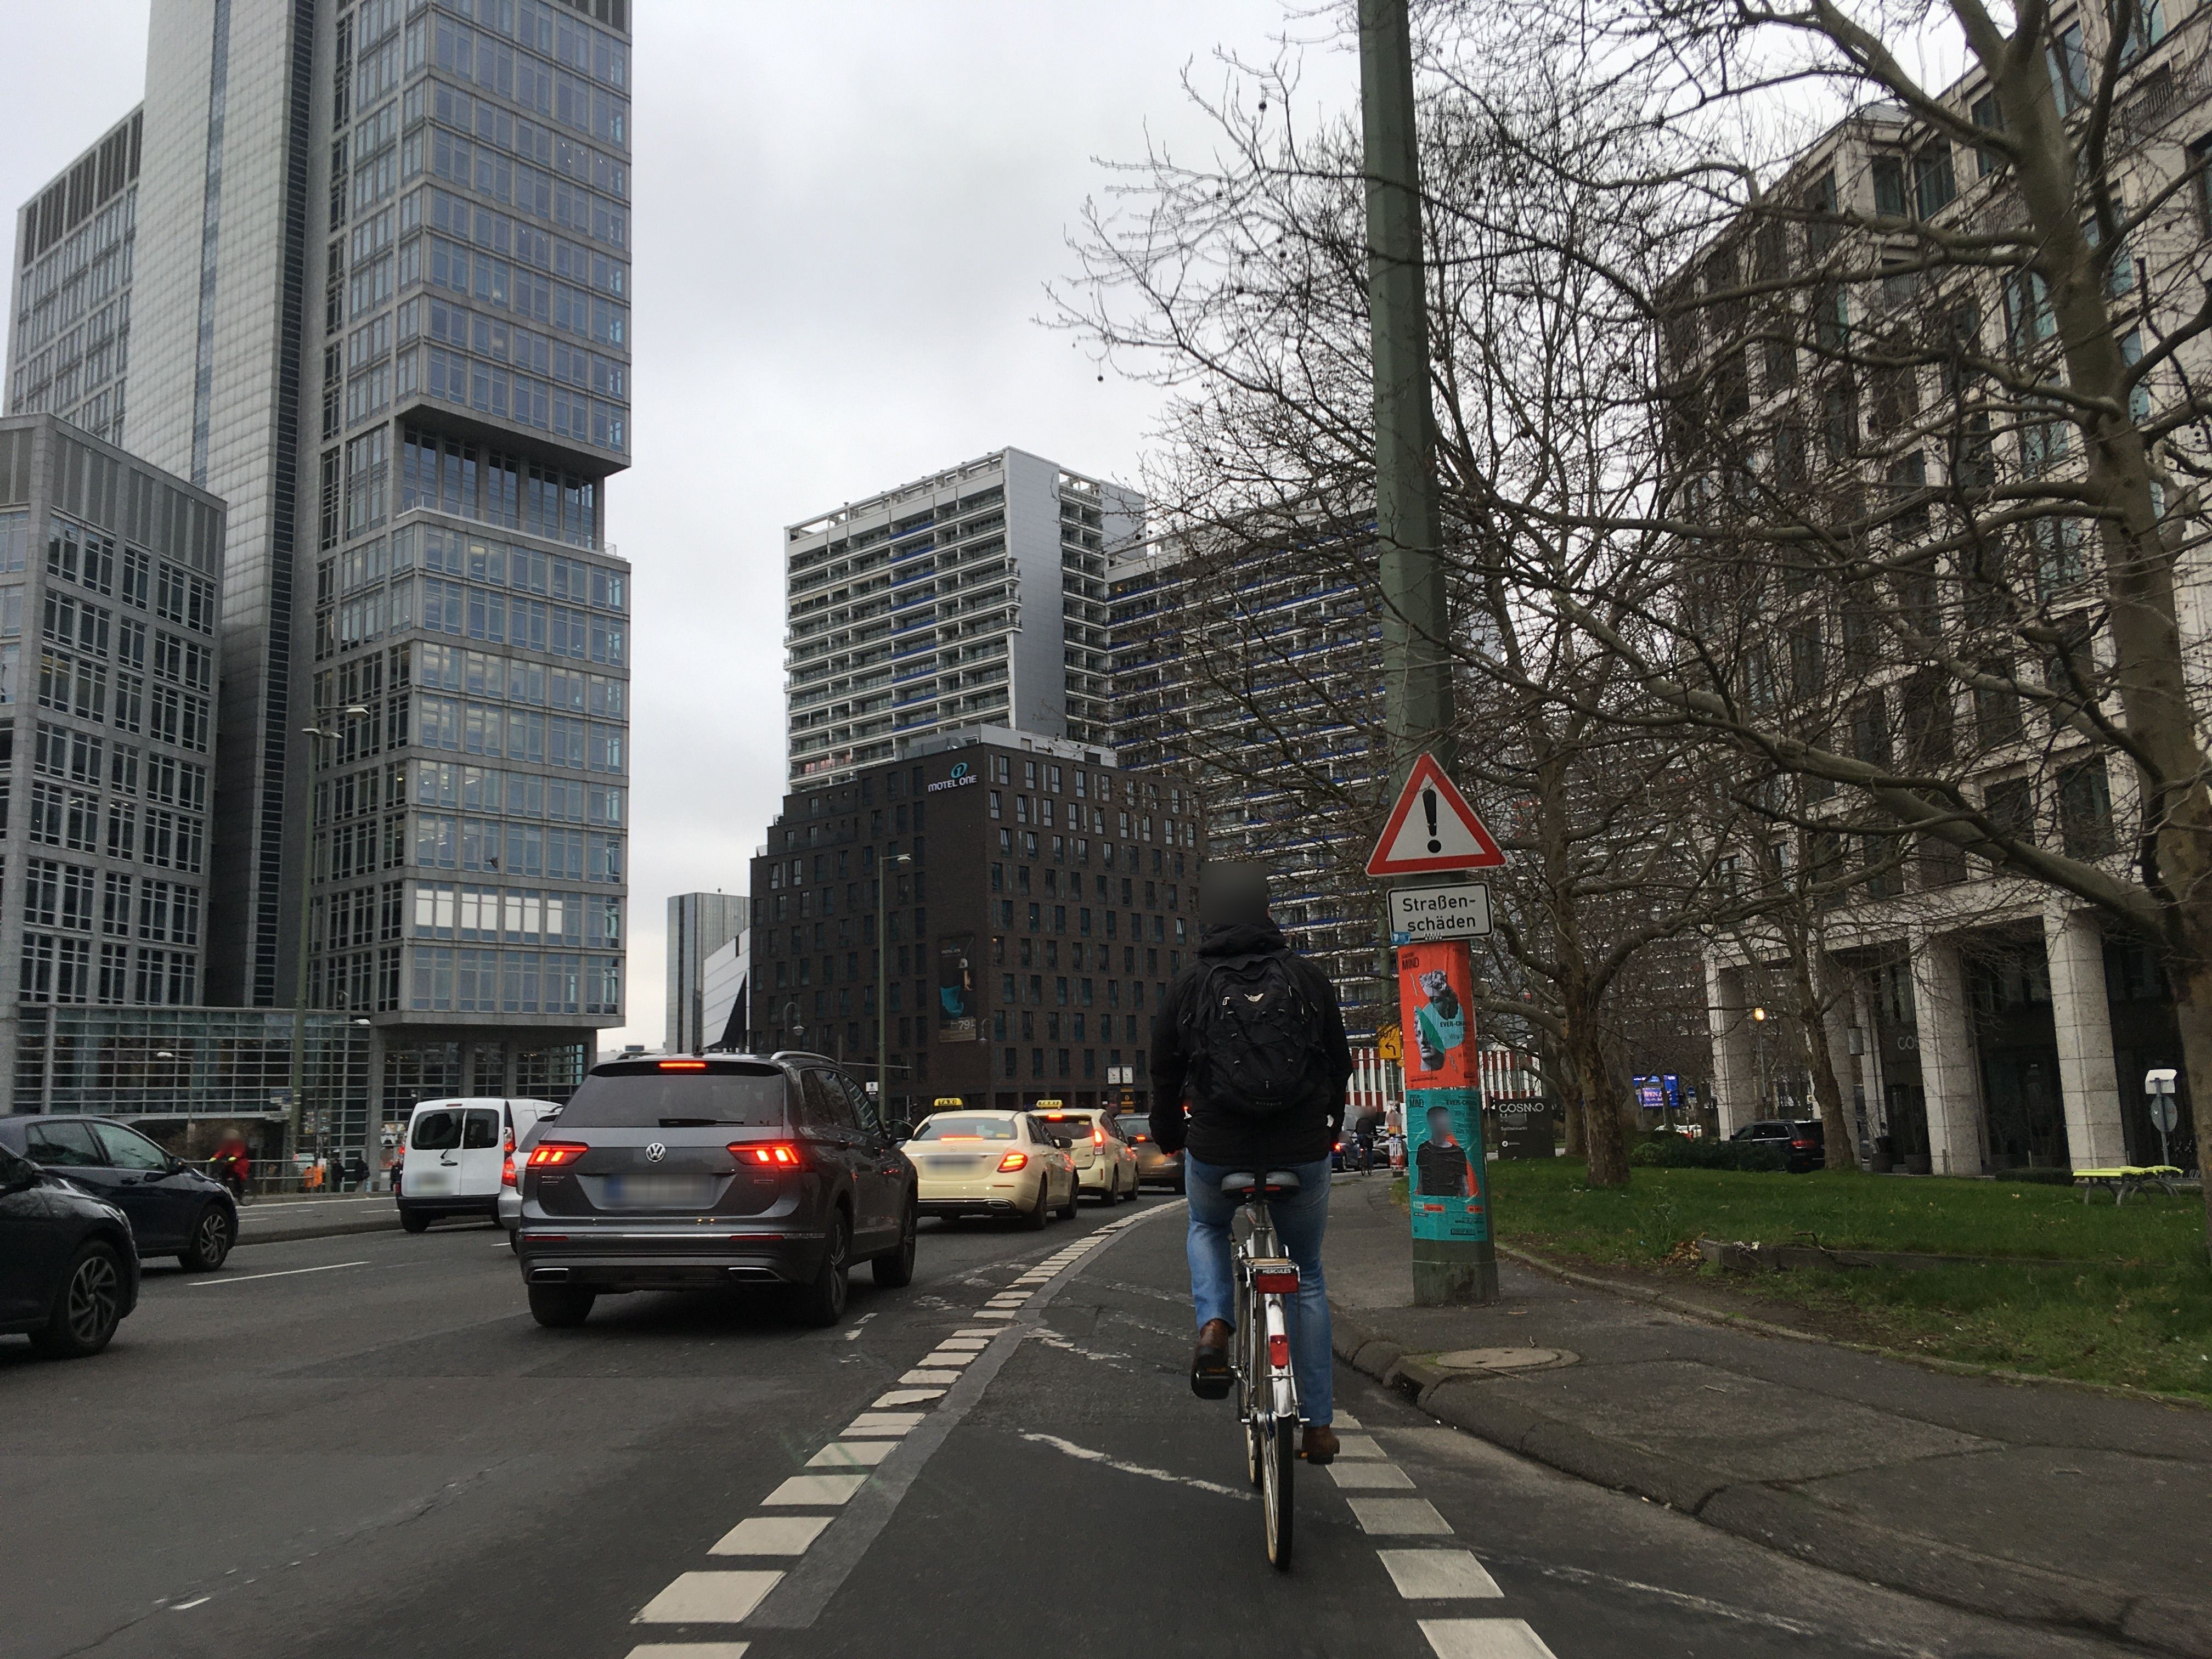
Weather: cloudy
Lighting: day
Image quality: good
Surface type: walking surface
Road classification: residential
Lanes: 3
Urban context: urban centre
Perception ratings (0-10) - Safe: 7.73, Lively: 9.58, Beautiful: 6.98, Boring: 2.9, Depressing: 6.4, Wealthy: 5.25